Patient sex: M
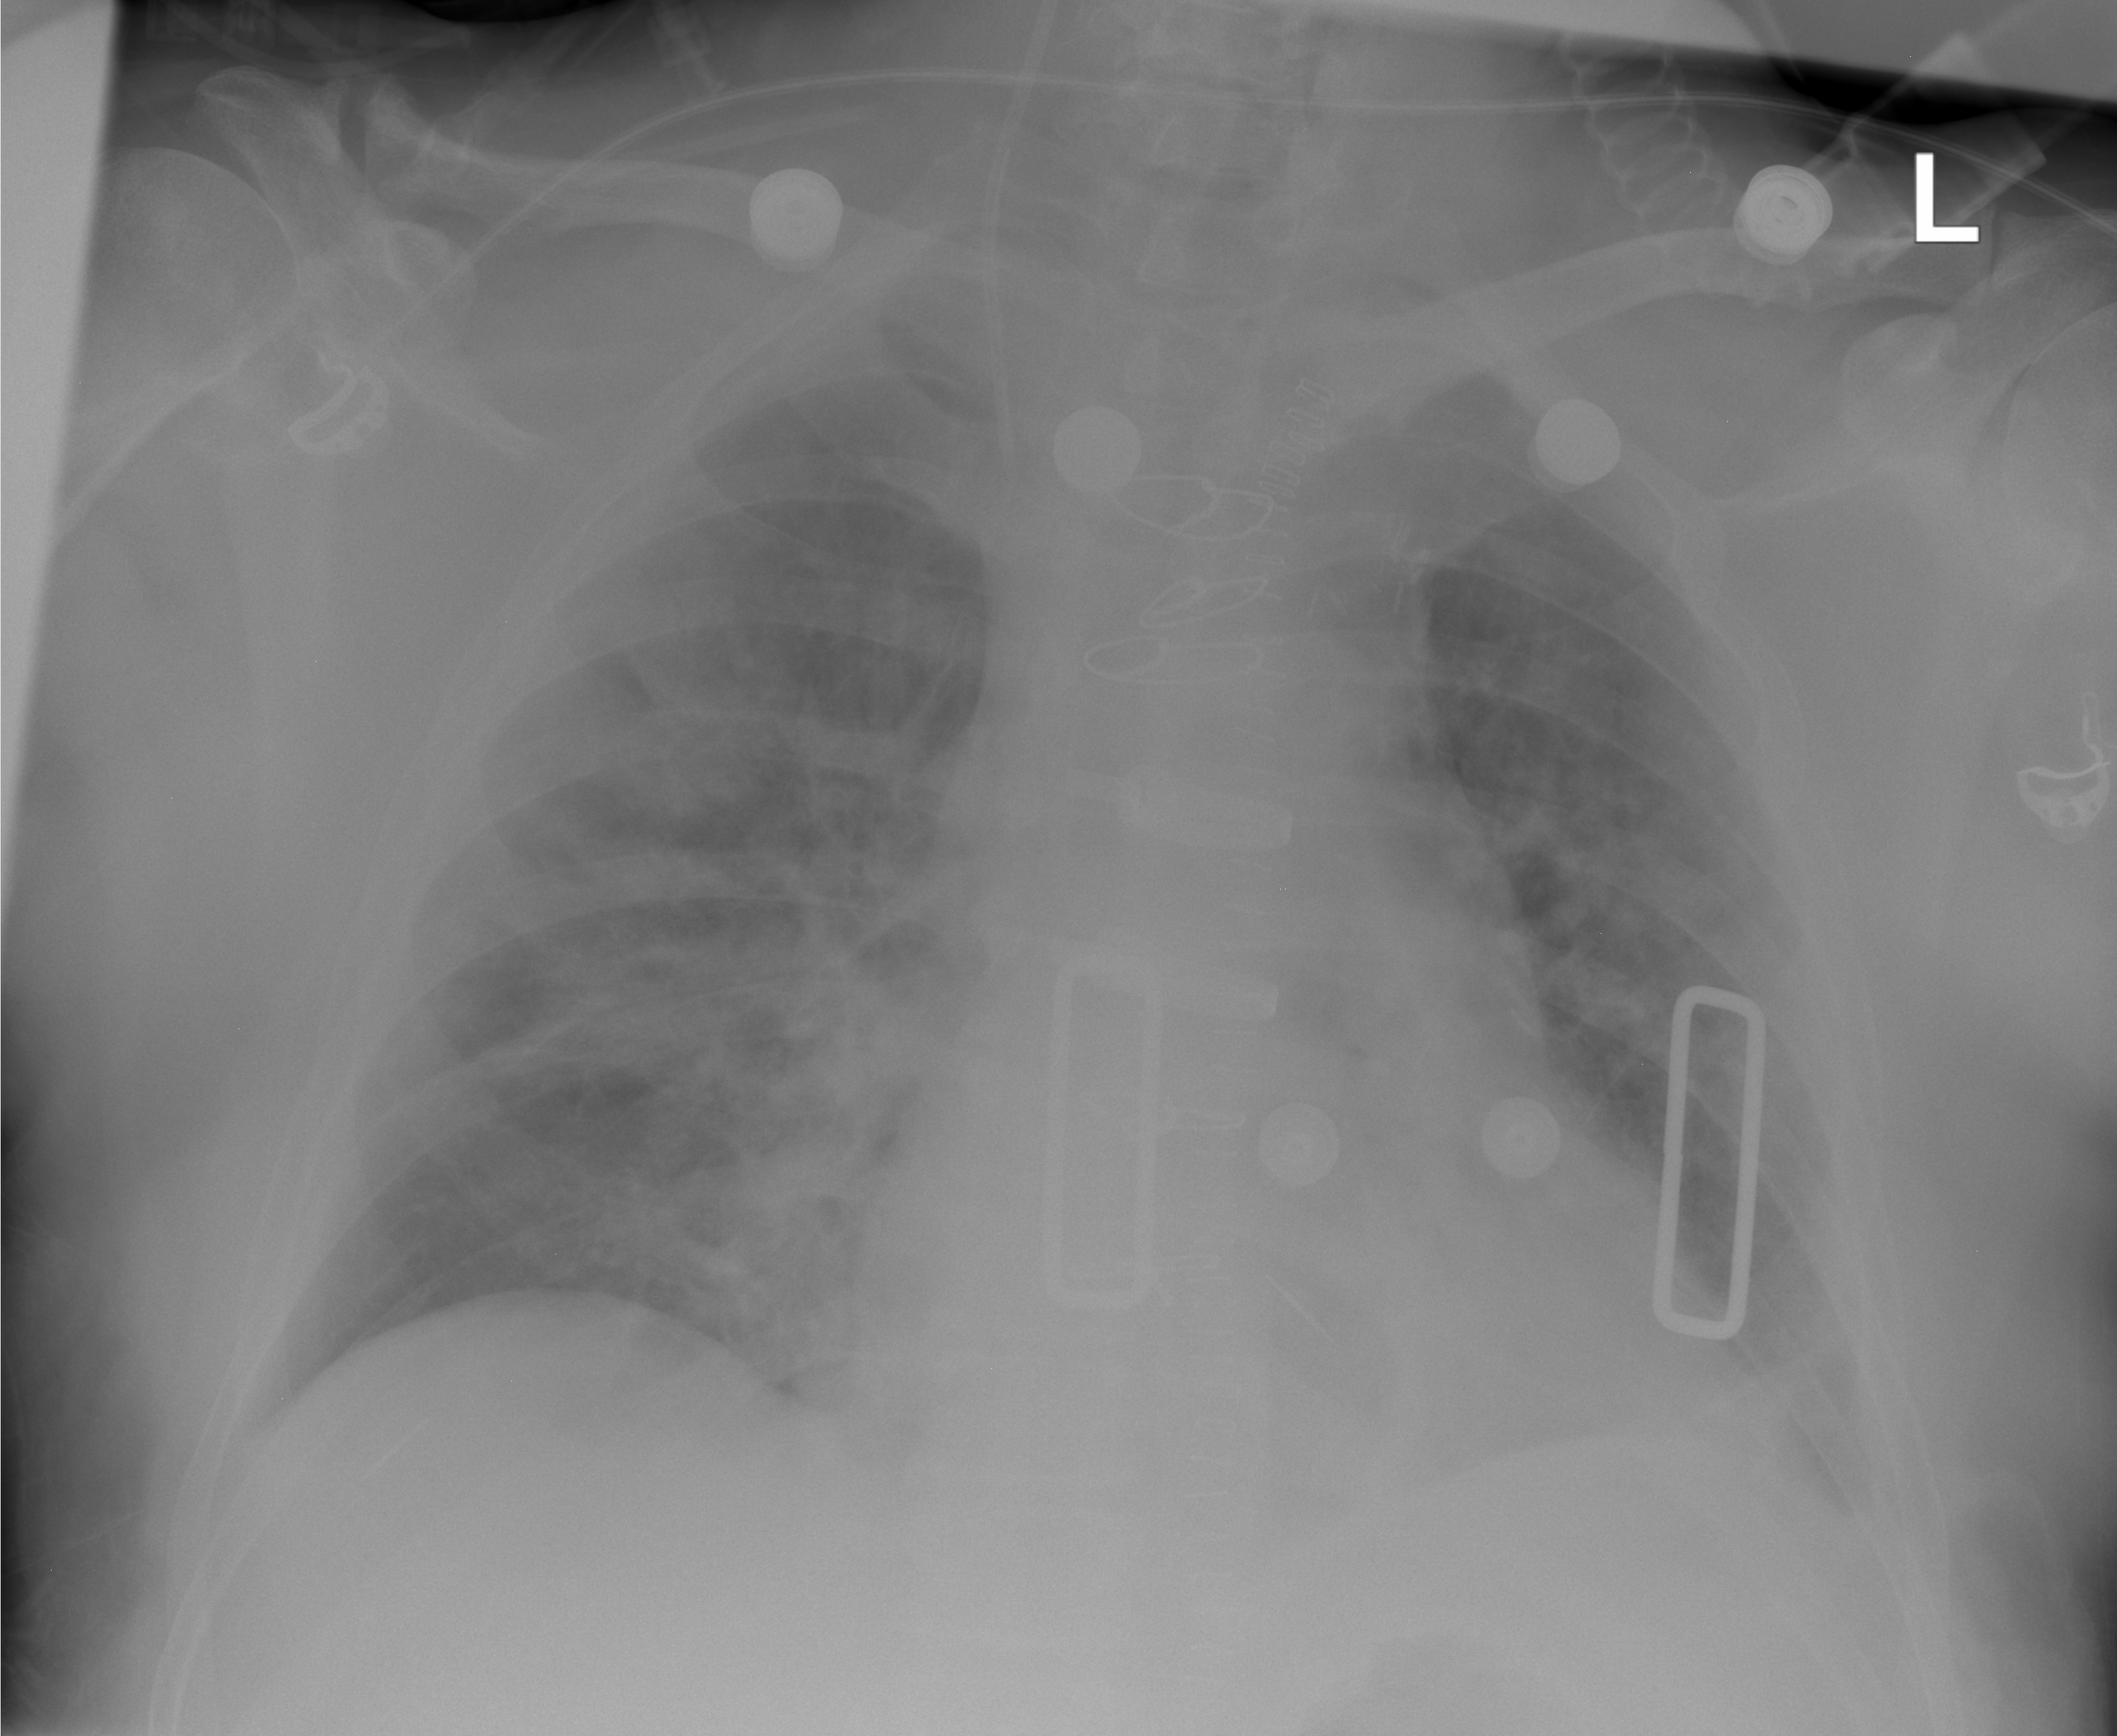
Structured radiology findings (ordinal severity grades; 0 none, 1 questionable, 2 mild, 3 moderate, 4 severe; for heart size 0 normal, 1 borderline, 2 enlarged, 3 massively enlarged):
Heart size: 2
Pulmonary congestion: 2
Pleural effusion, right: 0
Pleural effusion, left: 0
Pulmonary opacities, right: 2
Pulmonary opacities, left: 2
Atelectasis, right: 0
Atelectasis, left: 2